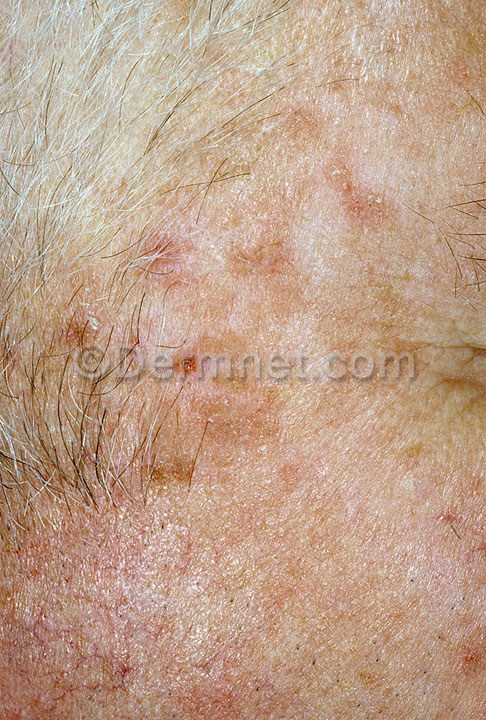
Disease: Actinic Keratosis Basal Cell Carcinoma and other Malignant Lesions